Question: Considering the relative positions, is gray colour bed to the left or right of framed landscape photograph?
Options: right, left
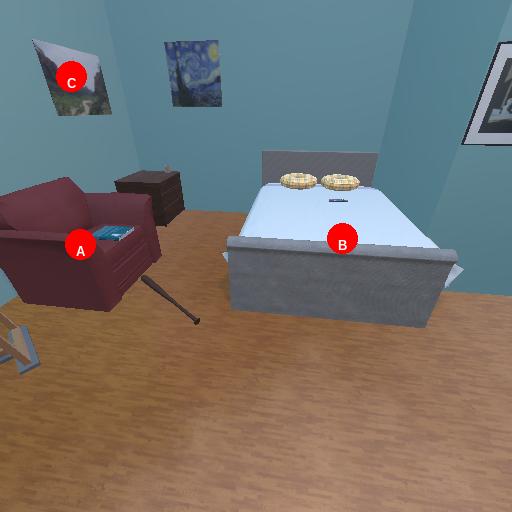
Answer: right